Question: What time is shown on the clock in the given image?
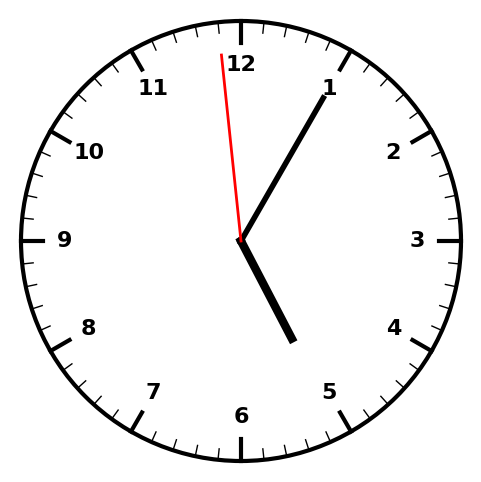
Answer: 05:04:59